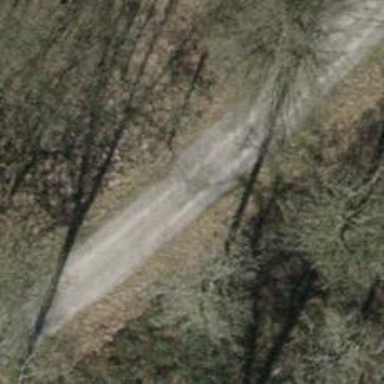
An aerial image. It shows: Track with grade 2 gravel surface.